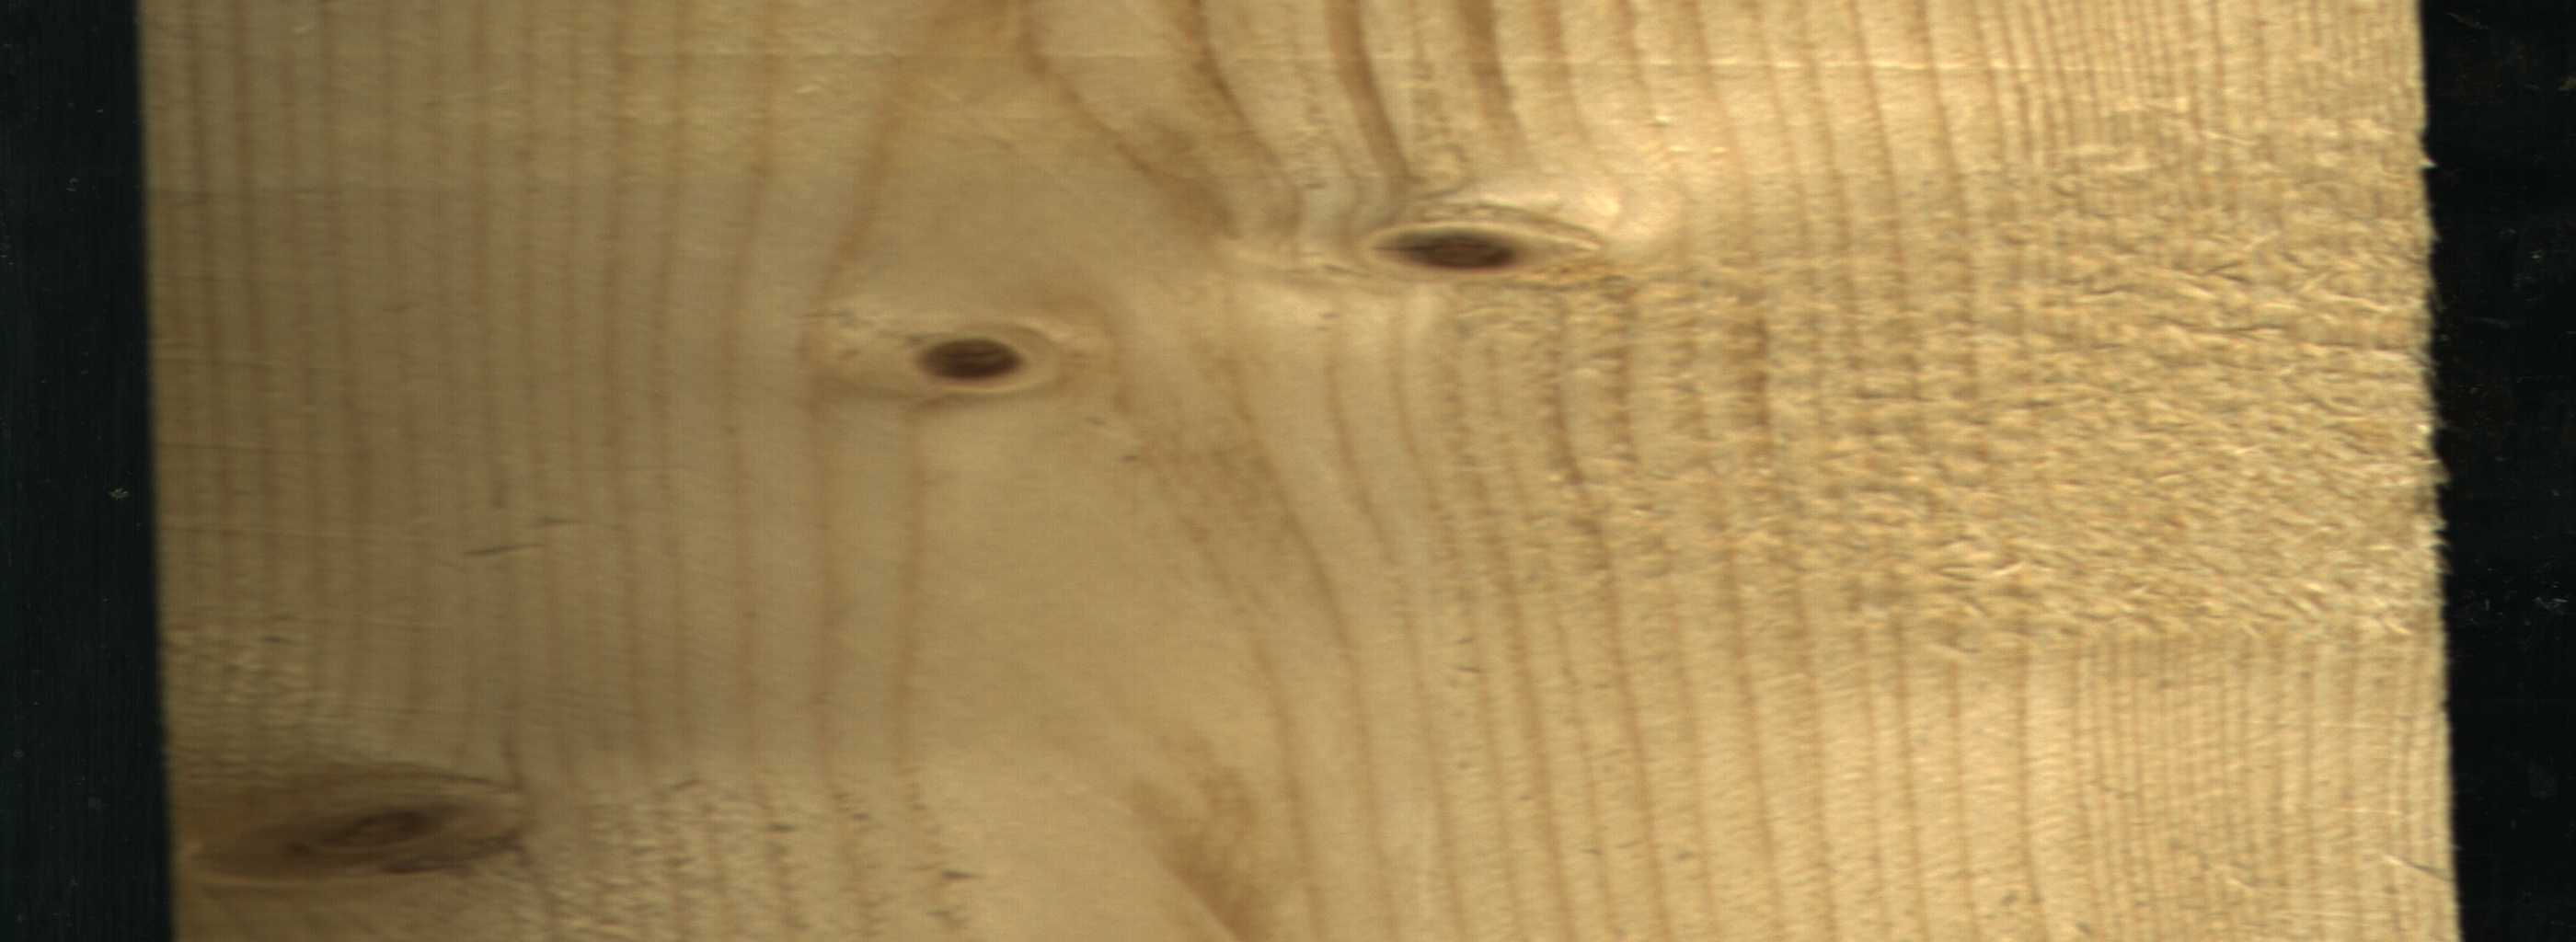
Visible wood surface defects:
Dead_Knot
Live_Knot
Live_Knot